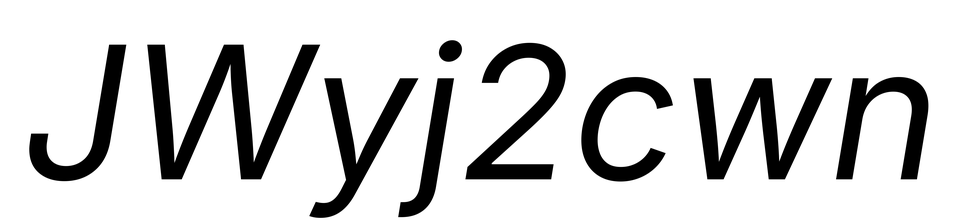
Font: Inter-Italic_Italic